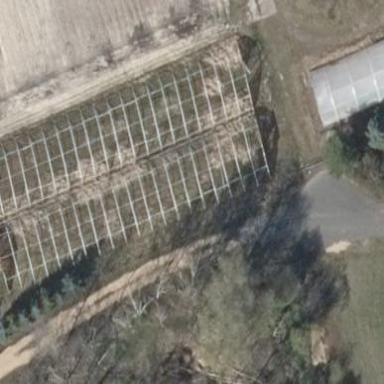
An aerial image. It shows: Greenhouse used for horticulture.